Question: We have a complex XML Structure and really a big one (>500 MB). the XSD of the structure is: <URL>
As we know this is a complex one. and because of size or non-tab deliminator structure, I couldn't convert it to a readable better presentation.
I want to read this file via C# and search the drug name. what is wrong via my code?
'''
try
{
XmlReader xmlFile;
xmlFile = XmlReader.Create("C:\Users\Dr\Desktop\full database.xml", new XmlReaderSettings());
DataSet ds = new DataSet();
ds.ReadXml(xmlFile);
dataGridView1.DataSource = ds.Tables[0];
}
catch (Exception ex)
{
MessageBox.Show(ex.ToString());
}
'''
My error is as follows:

How I can search inside this XML and get the information around Drug name?
Update: Sample XML
<URL>
With nice answer of jdweng we want to extract all information.
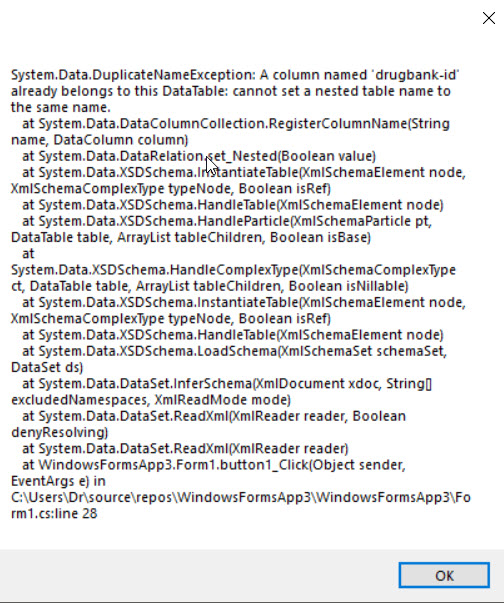
Answer: Decided to create the SQL database the hard way. None of the tools worked well. I only crate a few of the tables. You can add more if needed.
Step 1 Crate Database in SQL Server Management Studio using following query. Query may give errors if you run multiple times and database or table already exists.
The run following c# project :
'''
using System;
using System.Collections.Generic;
using System.Linq;
using System.Text;
using System.Threading.Tasks;
using System.Data;
using System.Data.SqlClient;
using System.Xml;
using System.Xml.Linq;
using System.IO;
namespace DrubBank
{
class Program
{
const string FILENAME = @"c: emp
ull database.xml";
static void Main(string[] args)
{
new UploadXml(FILENAME);
}
}
public class UploadXml
{
const string INSERT_DRUG =
"INSERT INTO [DrugBank].[dbo].[Drugs] (" +
"[Type],[Created],[Updated],[ID],[Name],[Description],[Case Number],[Unii],[State]," +
"[Synthesis Reference],[Indication] ,[Pharmacodynamics] ,[Mechanism of Action], [Toxicity]," +
"[Metabolism] , [Absorption] ,[Half Life], [Protein Binding]," +
"[Route of Eelimination], [Volume of Distribution] ,[Clearance])" +
" VALUES " +
"(@Type, @Created, @Updated, @ID, @Name, @Description, @Case_Number, @Unii, @State," +
"@Synthesis_Reference,@Indication ,@Pharmacodynamics ,@Mechanism_of_Action, @Toxicity," +
"@Metabolism , @Absorption ,@Half_Life, @Protein_Binding," +
"@Route_of_Elimination, @Volume_of_Distribution ,@Clearance)";
const string INSERT_DRUG_LINK =
"INSERT INTO [DrugBank].[dbo].[Links] (" +
"[ID],[Title],[URL])" +
" VALUES " +
"(@ID,@Title, @URL)";
const string INSERT_DRUG_ARTICLE =
"INSERT INTO [DrugBank].[dbo].[Articles] (" +
"[ID],[Pubmed ID],[Citation])" +
" VALUES " +
"(@ID,@Pubmed_ID, @Citation)";
const string INSERT_DRUG_INTERACTION =
"INSERT INTO [DrugBank].[dbo].[Interactions] (" +
"[ID],[Interaction ID],[Description])" +
" VALUES " +
"(@ID,@Interaction_ID, @Description)";
const string INSERT_DRUG_ID =
"INSERT INTO [DrugBank].[dbo].[IDs] (" +
"[ID],[ALT ID])" +
" VALUES " +
"(@ID, @ALT_ID)";
const string INSERT_DRUG_PRODUCT =
"INSERT INTO [DrugBank].[dbo].[Products] (" +
"[ID],[Name],[Labeller], [NDC ID], [NDC Product Code], [DPD ID]," +
"[EMA Product Code],[EMA MA Number],[Started Marketing On], [Ended Marketing On], [Dosage Form]," +
"[Strength],[Route],[FDA Application Number],[Generic],[Over the Counter],[Approved],[Country],[Source])" +
" VALUES " +
"(@ID,@Name,@Labeller, @NDC_ID, @NDC_Product_Code,@DPD_ID," +
"@EMA_Product_Code,@EMA_MA_Number,@Started_Marketing_On, @Ended_Marketing_On, @Dosage_Form," +
"@Strength,@Route,@FDA_Application_Number,@Generic,@Over_the_Counter,@Approved,@Country,@Source)";
const string INSERT_DRUG_MIXTURE =
"INSERT INTO [DrugBank].[dbo].[Mixtures] (" +
"[ID], [Name] , [ingredients])" +
" VALUES " +
"(@ID, @Name, @ingredients)";
const string INSERT_DRUG_PACKAGER =
"INSERT INTO [DrugBank].[dbo].[Packagers] (" +
"[ID], [Name], [URL])" +
" VALUES " +
"(@ID, @Name, @URL)";
const string INSERT_DRUG_PRICE =
"INSERT INTO [DrugBank].[dbo].[Prices] (" +
"[ID], [Description], [Cost], [Currency], [Unit])" +
" VALUES " +
"(@ID, @Description, @Cost, @Currency, @Unit)";
const string INSERT_DRUG_CATEGORY =
"INSERT INTO [DrugBank].[dbo].[Categories] (" +
"[ID], [Category], [Mesh ID])" +
" VALUES " +
"(@ID, @Category, @Mesh_ID)";
const string INSERT_DRUG_ORGANISM =
"INSERT INTO [DrugBank].[dbo].[Organisms] (" +
"[ID], [Organism])" +
" VALUES " +
"(@ID, @Organism)";
const string INSERT_DRUG_PATENT =
"INSERT INTO [DrugBank].[dbo].[Patents] (" +
"[ID], [Number], [Country], [Approved], [Expires], [Pediatric Extension]) " +
" VALUES " +
"(@ID, @Number, @Country, @Approved, @Expires, @Pediatric_Extension) ";
const string INSERT_DRUG_SEQUENCE =
"INSERT INTO [DrugBank].[dbo].[Sequences] (" +
"[ID], [Format], [Type], [Sequence])" +
" VALUES " +
"(@ID, @Format, @Type, @Sequence)";
const string INSERT_DRUG_PROPERTY =
"INSERT INTO [DrugBank].[dbo].[Properties] (" +
"[ID], [Kind], [Value], [Source])" +
" VALUES " +
"(@ID, @Kind, @Value, @Source)";
const string INSERT_DRUG_IDENTIFIER =
"INSERT INTO [DrugBank].[dbo].[Identifiers] (" +
"[ID], [Resource], [Identifier])" +
" VALUES " +
"(@ID, @Resource, @Identifier)";
const string INSERT_DRUG_ENZYM =
"INSERT INTO [DrugBank].[dbo].[Enzymes] (" +
"[ID], [UniprotID])" +
" VALUES " +
"(@ID, @UniprotID)";
SqlCommand productCmd = null;
SqlCommand interactionCmd = null;
SqlCommand articleCmd = null;
SqlCommand linkCmd = null;
SqlCommand drugCmd = null;
SqlCommand idCmd = null;
SqlCommand mixtureCmd = null;
SqlCommand packagerCmd = null;
SqlCommand priceCmd = null;
SqlCommand categoryCmd = null;
SqlCommand organismCmd = null;
SqlCommand patentCmd = null;
SqlCommand sequenceCmd = null;
SqlCommand propertyCmd = null;
SqlCommand identifierCmd = null;
SqlCommand enzymCmd = null;
public UploadXml(string filename)
{
string connStr = DrugBank.Properties.Settings.Default.DrugBankConnectionString;
SqlConnection conn = new SqlConnection(connStr);
conn.Open();
drugCmd = new SqlCommand(INSERT_DRUG, conn);
drugCmd.Parameters.Add("@Type", SqlDbType.VarChar, 20);
drugCmd.Parameters.Add("@Created", SqlDbType.DateTime);
drugCmd.Parameters.Add("@Updated", SqlDbType.DateTime);
drugCmd.Parameters.Add("@ID", SqlDbType.VarChar, 20);
drugCmd.Parameters.Add("@Name", SqlDbType.VarChar, 50);
drugCmd.Parameters.Add("@Description", SqlDbType.VarChar);
drugCmd.Parameters.Add("@Case_Number", SqlDbType.VarChar, 20);
drugCmd.Parameters.Add("@Unii", SqlDbType.VarChar, 20);
drugCmd.Parameters.Add("@State", SqlDbType.VarChar, 20);
drugCmd.Parameters.Add("@Synthesis_reference", SqlDbType.VarChar, 1024);
drugCmd.Parameters.Add("@Indication", SqlDbType.VarChar);
drugCmd.Parameters.Add("@Pharmacodynamics", SqlDbType.VarChar, 1024);
drugCmd.Parameters.Add("@Mechanism_of_Action", SqlDbType.VarChar, 1024);
drugCmd.Parameters.Add("@Toxicity", SqlDbType.VarChar, 1024);
drugCmd.Parameters.Add("@Metabolism", SqlDbType.VarChar);
drugCmd.Parameters.Add("@Absorption", SqlDbType.VarChar, 1024);
drugCmd.Parameters.Add("@Half_Life", SqlDbType.VarChar, 256);
drugCmd.Parameters.Add("@Protein_Binding", SqlDbType.VarChar, 64);
drugCmd.Parameters.Add("@Route_of_Elimination", SqlDbType.VarChar);
drugCmd.Parameters.Add("@Volume_of_Distribution", SqlDbType.VarChar);
drugCmd.Parameters.Add("@Clearance", SqlDbType.VarChar);
idCmd = new SqlCommand(INSERT_DRUG_ID, conn);
idCmd.Parameters.Add("@ID", SqlDbType.VarChar, 256);
idCmd.Parameters.Add("@ALT_ID", SqlDbType.VarChar, 20);
articleCmd = new SqlCommand(INSERT_DRUG_ARTICLE, conn);
articleCmd.Parameters.Add("@ID", SqlDbType.VarChar, 20);
articleCmd.Parameters.Add("@Pubmed_ID", SqlDbType.VarChar, 256);
articleCmd.Parameters.Add("@Citation", SqlDbType.VarChar, 20);
linkCmd = new SqlCommand(INSERT_DRUG_LINK, conn);
linkCmd.Parameters.Add("@ID", SqlDbType.VarChar, 20);
linkCmd.Parameters.Add("@Title", SqlDbType.VarChar, 256);
linkCmd.Parameters.Add("@URL", SqlDbType.VarChar, 64);
interactionCmd = new SqlCommand(INSERT_DRUG_INTERACTION, conn);
interactionCmd.Parameters.Add("@ID", SqlDbType.VarChar, 20);
interactionCmd.Parameters.Add("@Interaction_ID", SqlDbType.VarChar, 20);
interactionCmd.Parameters.Add("@Description", SqlDbType.VarChar, 256);
productCmd = new SqlCommand(INSERT_DRUG_PRODUCT, conn);
productCmd.Parameters.Add("@ID", SqlDbType.VarChar, 20);
productCmd.Parameters.Add("@Name", SqlDbType.VarChar, 128);
productCmd.Parameters.Add("@Labeller", SqlDbType.VarChar, 64);
productCmd.Parameters.Add("@NDC_ID", SqlDbType.VarChar, 20);
productCmd.Parameters.Add("@NDC_Product_Code", SqlDbType.VarChar, 20);
productCmd.Parameters.Add("@DPD_ID", SqlDbType.VarChar, 20);
productCmd.Parameters.Add("@EMA_Product_Code", SqlDbType.VarChar, 20);
productCmd.Parameters.Add("@EMA_MA_Number", SqlDbType.VarChar, 20);
productCmd.Parameters.Add("@Started_Marketing_On", SqlDbType.DateTime2, 20);
productCmd.Parameters.Add("@Ended_Marketing_On", SqlDbType.DateTime2, 20);
productCmd.Parameters.Add("@Dosage_Form", SqlDbType.VarChar, 64);
productCmd.Parameters.Add("@Strength", SqlDbType.VarChar, 20);
productCmd.Parameters.Add("@Route", SqlDbType.VarChar, 20);
productCmd.Parameters.Add("@FDA_Application_Number", SqlDbType.VarChar, 20);
productCmd.Parameters.Add("@Generic", SqlDbType.Bit);
productCmd.Parameters.Add("@Over_the_Counter", SqlDbType.Bit);
productCmd.Parameters.Add("@Approved", SqlDbType.Bit);
productCmd.Parameters.Add("@Country", SqlDbType.VarChar, 20);
productCmd.Parameters.Add("@Source", SqlDbType.VarChar, 20);
mixtureCmd = new SqlCommand(INSERT_DRUG_MIXTURE, conn);
mixtureCmd.Parameters.Add("@ID", SqlDbType.VarChar, 20);
mixtureCmd.Parameters.Add("@Name", SqlDbType.VarChar, 64);
mixtureCmd.Parameters.Add("@Ingredients", SqlDbType.VarChar, 64);
packagerCmd = new SqlCommand(INSERT_DRUG_PACKAGER, conn);
packagerCmd.Parameters.Add("@ID", SqlDbType.VarChar, 20);
packagerCmd.Parameters.Add("@Name", SqlDbType.VarChar, 64);
packagerCmd.Parameters.Add("@URL", SqlDbType.VarChar, 64);
priceCmd = new SqlCommand(INSERT_DRUG_PRICE, conn);
priceCmd.Parameters.Add("@ID", SqlDbType.VarChar, 20);
priceCmd.Parameters.Add("@Description", SqlDbType.VarChar, 128);
priceCmd.Parameters.Add("@Cost", SqlDbType.Decimal);
priceCmd.Parameters.Add("@Currency", SqlDbType.VarChar,20);
priceCmd.Parameters.Add("@Unit", SqlDbType.VarChar, 20);
categoryCmd = new SqlCommand(INSERT_DRUG_CATEGORY, conn);
categoryCmd.Parameters.Add("@ID", SqlDbType.VarChar, 20);
categoryCmd.Parameters.Add("@Category", SqlDbType.VarChar, 128);
categoryCmd.Parameters.Add("@Mesh_ID", SqlDbType.VarChar, 20);
organismCmd = new SqlCommand(INSERT_DRUG_ORGANISM, conn);
organismCmd.Parameters.Add("@ID", SqlDbType.VarChar, 20);
organismCmd.Parameters.Add("@Organism", SqlDbType.VarChar, 128);
patentCmd = new SqlCommand(INSERT_DRUG_PATENT, conn);
patentCmd.Parameters.Add("@ID", SqlDbType.VarChar, 20);
patentCmd.Parameters.Add("@Number", SqlDbType.VarChar, 20);
patentCmd.Parameters.Add("@Country", SqlDbType.VarChar, 20);
patentCmd.Parameters.Add("@Approved", SqlDbType.DateTime2);
patentCmd.Parameters.Add("@Expires", SqlDbType.DateTime2);
patentCmd.Parameters.Add("@Pediatric_Extension", SqlDbType.Bit);
sequenceCmd = new SqlCommand(INSERT_DRUG_SEQUENCE, conn);
sequenceCmd.Parameters.Add("@ID", SqlDbType.VarChar, 20);
sequenceCmd.Parameters.Add("@Format", SqlDbType.VarChar, 20);
sequenceCmd.Parameters.Add("@Sequence", SqlDbType.VarChar);
sequenceCmd.Parameters.Add("@Type", SqlDbType.VarChar, 20);
propertyCmd = new SqlCommand(INSERT_DRUG_PROPERTY, conn);
propertyCmd.Parameters.Add("@ID", SqlDbType.VarChar, 20);
propertyCmd.Parameters.Add("@Kind", SqlDbType.VarChar, 20);
propertyCmd.Parameters.Add("@Value", SqlDbType.VarChar, 20);
propertyCmd.Parameters.Add("@Source", SqlDbType.VarChar, 20);
identifierCmd = new SqlCommand(INSERT_DRUG_IDENTIFIER, conn);
identifierCmd.Parameters.Add("@ID", SqlDbType.VarChar, 20);
identifierCmd.Parameters.Add("@Resource", SqlDbType.VarChar, 64);
identifierCmd.Parameters.Add("@Identifier", SqlDbType.VarChar, 64);
enzymCmd = new SqlCommand(INSERT_DRUG_ENZYM, conn);
enzymCmd.Parameters.Add("@ID", SqlDbType.VarChar, 20);
enzymCmd.Parameters.Add("@UniprotID", SqlDbType.VarChar, 20);
XmlReader reader = XmlReader.Create(filename);
while (!reader.EOF)
{
if (reader.Name != "drug")
{
reader.ReadToFollowing("drug");
}
if (!reader.EOF)
{
XElement drug = (XElement)XElement.ReadFrom(reader);
string primaryID = (string)drug.Elements().Where(x => (x.Name.LocalName == "drugbank-id") && (x.Attribute("primary") != null)).FirstOrDefault();
AddDrug(conn, drug, primaryID);
AddArticles(conn, drug, primaryID);
AddInteractions(conn, drug, primaryID);
AddProducts(conn, drug, primaryID);
AddMixtures(conn, drug, primaryID);
AddPackagers(conn, drug, primaryID);
AddPrices(conn, drug, primaryID);
AddCategories(conn, drug, primaryID);
AddOrganisms(conn, drug, primaryID);
AddPatents(conn, drug, primaryID);
AddSequences(conn, drug, primaryID);
AddProperties(conn, drug, primaryID);
AddIdentifiers(conn, drug, primaryID);
AddEnzymes(conn, drug, primaryID);
}
}
}
'''